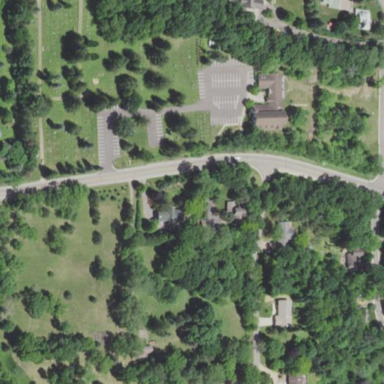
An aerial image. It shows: Graveyard area designated as cemetery.